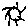
Label: sun